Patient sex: F
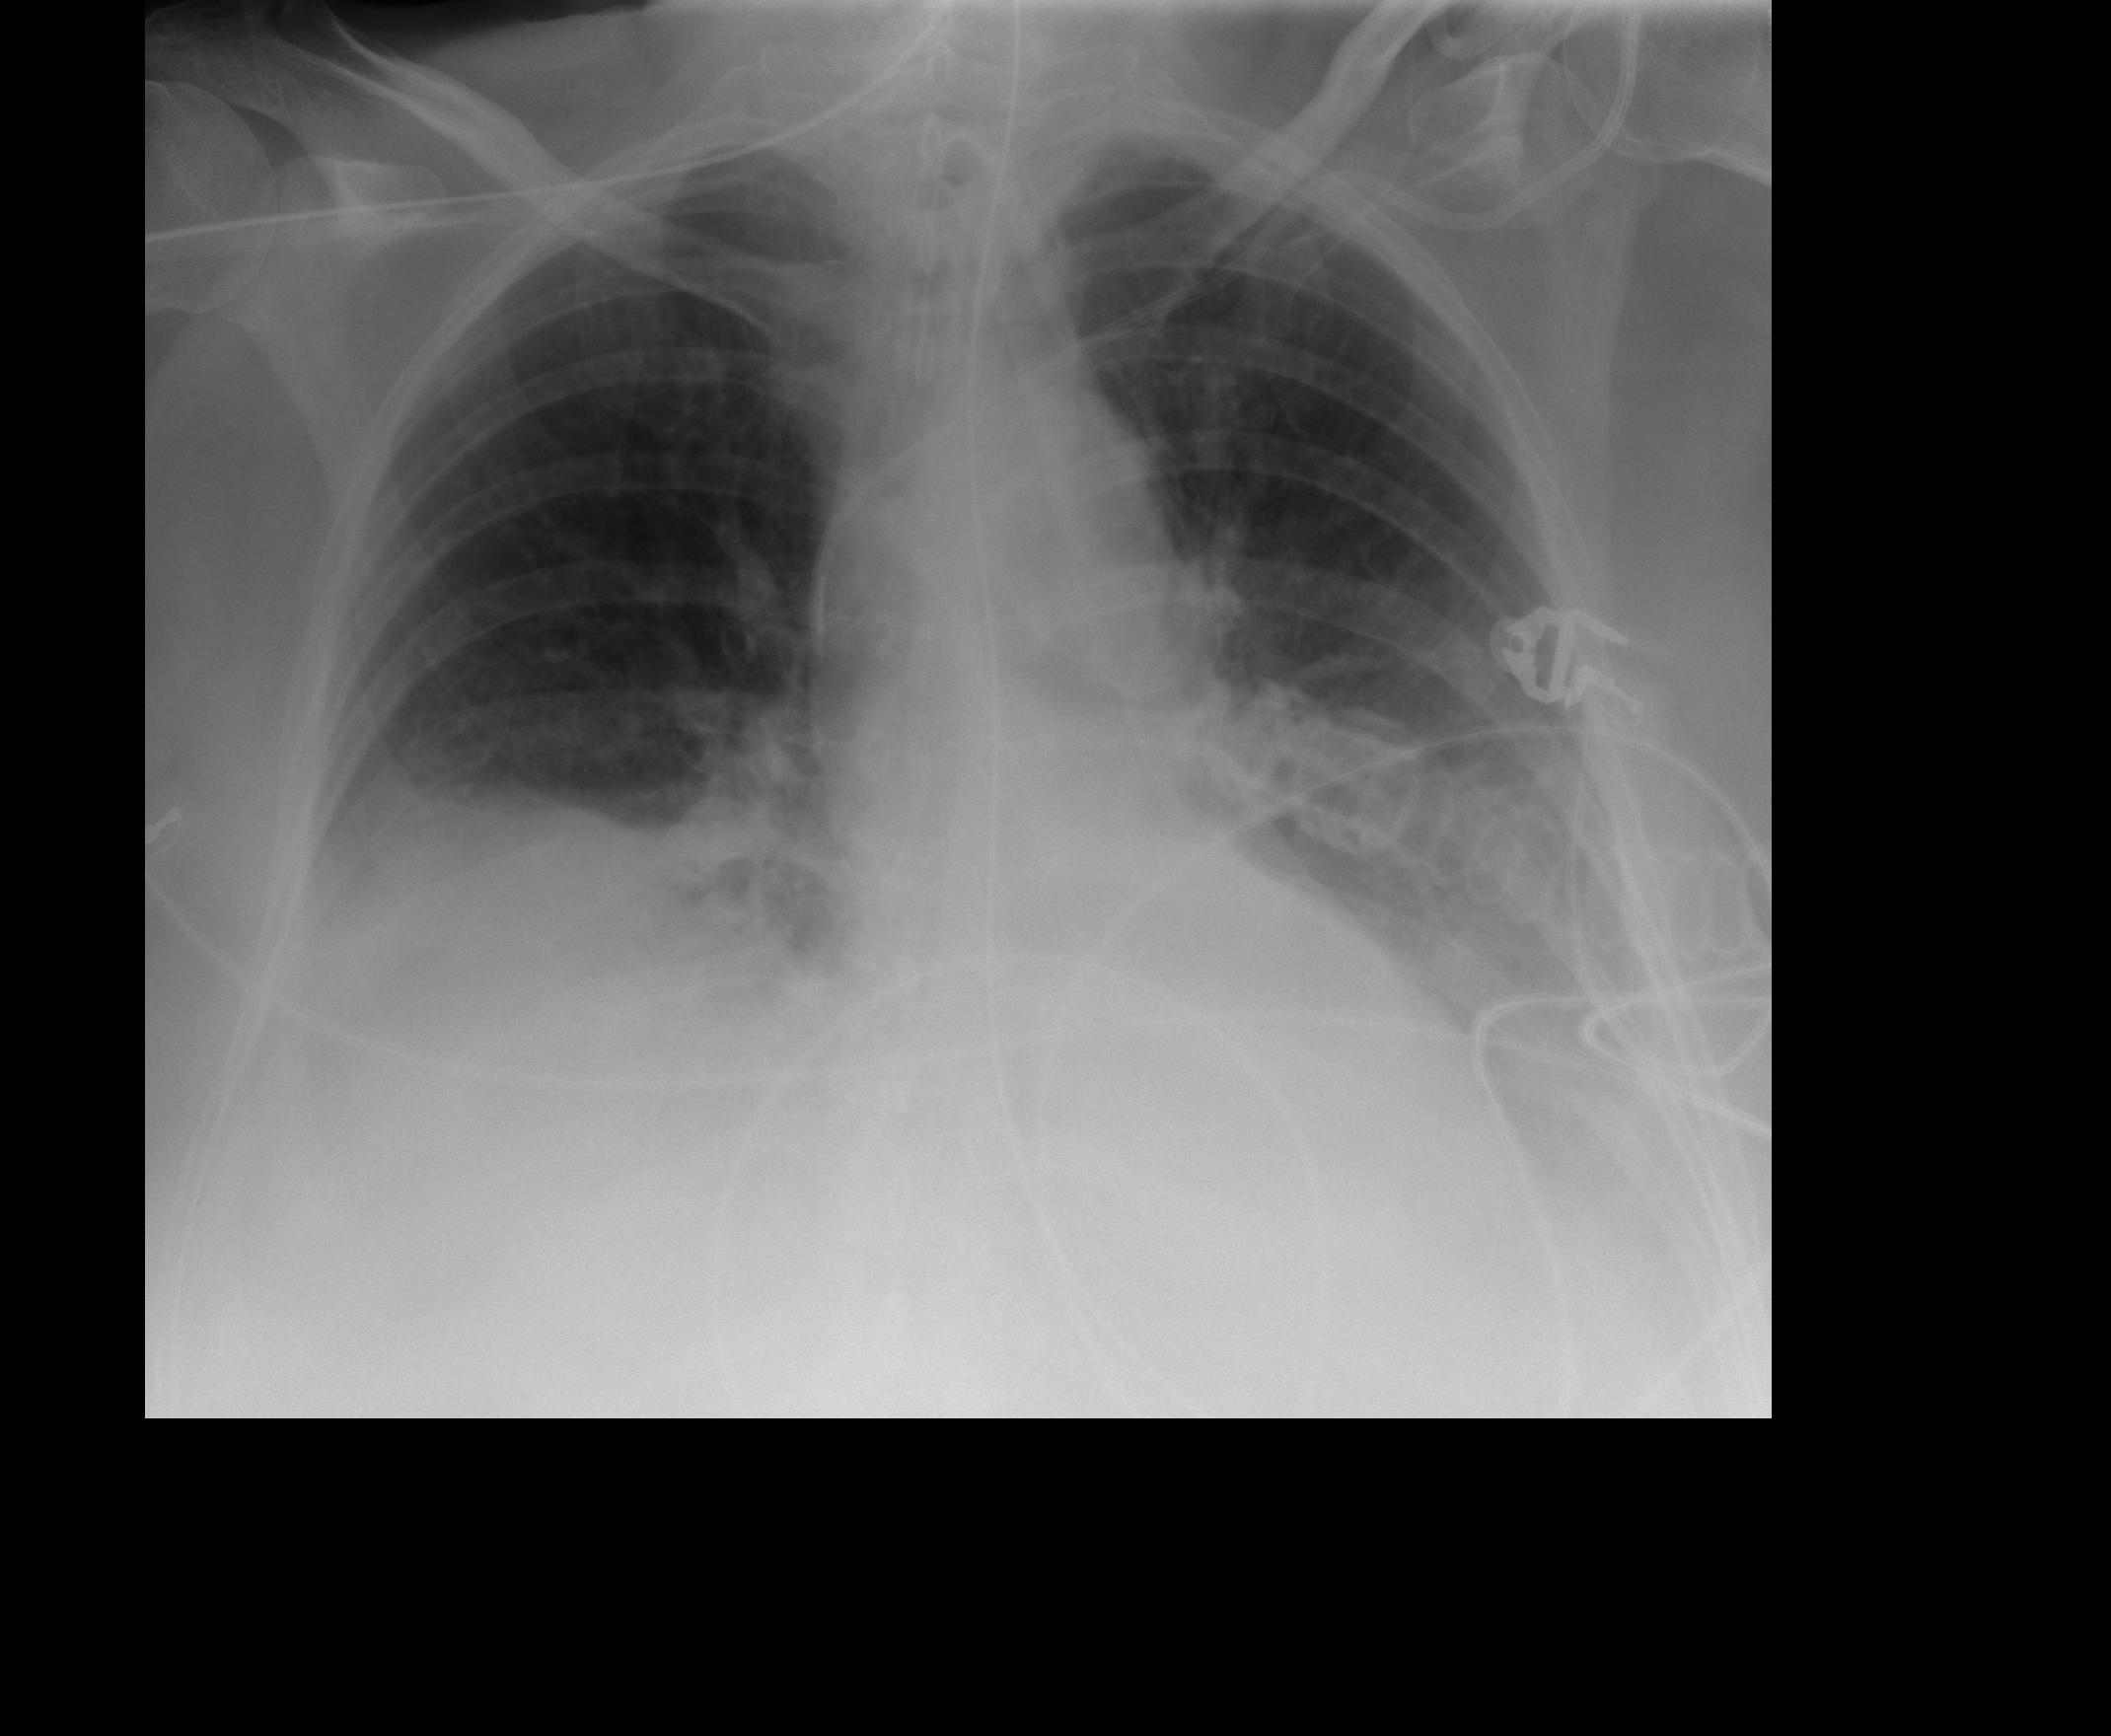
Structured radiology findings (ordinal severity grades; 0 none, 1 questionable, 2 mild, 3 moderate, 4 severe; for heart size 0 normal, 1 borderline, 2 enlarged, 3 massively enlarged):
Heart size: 0
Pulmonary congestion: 0
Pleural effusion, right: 1
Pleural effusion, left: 2
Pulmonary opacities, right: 0
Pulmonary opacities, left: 0
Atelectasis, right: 2
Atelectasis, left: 2